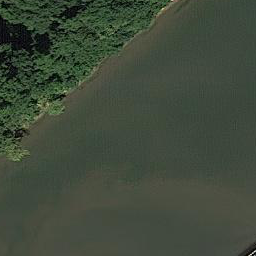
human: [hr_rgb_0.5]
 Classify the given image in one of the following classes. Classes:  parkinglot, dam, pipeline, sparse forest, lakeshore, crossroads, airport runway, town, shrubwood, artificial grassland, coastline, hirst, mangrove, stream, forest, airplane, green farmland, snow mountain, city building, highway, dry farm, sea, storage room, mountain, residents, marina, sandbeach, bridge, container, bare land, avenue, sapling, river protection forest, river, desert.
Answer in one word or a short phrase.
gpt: river protection forest